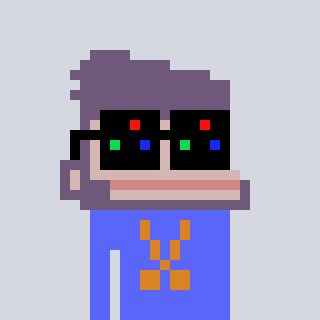
a pixel art character with square black sunglasses, a ape-shaped head and a purple-colored body on a cool background